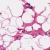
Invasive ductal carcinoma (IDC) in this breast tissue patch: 0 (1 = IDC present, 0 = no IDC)